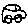
Label: car